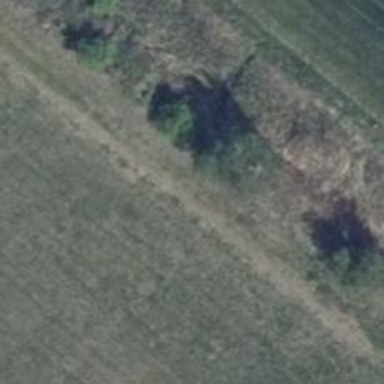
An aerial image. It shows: Row of trees in natural setting.